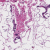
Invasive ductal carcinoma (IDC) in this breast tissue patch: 0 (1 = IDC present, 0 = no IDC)